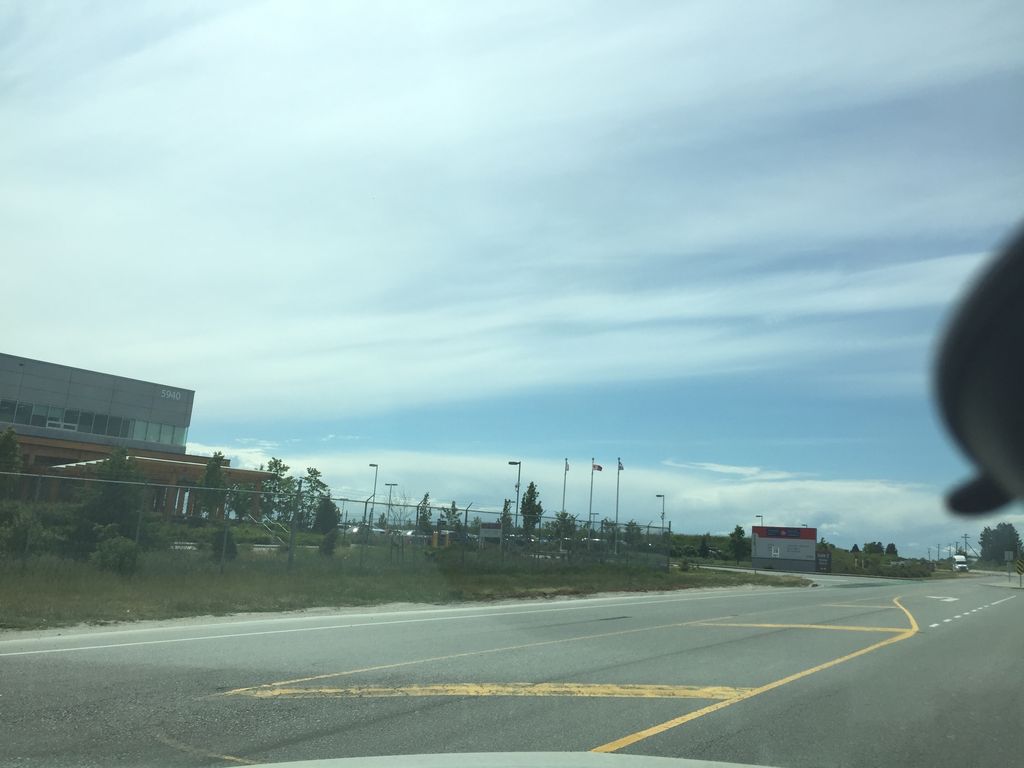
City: vancouver